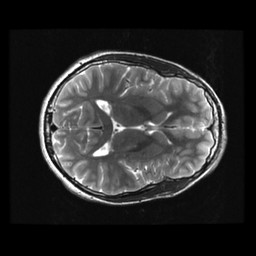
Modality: T2w
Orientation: axial
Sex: male
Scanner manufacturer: ge
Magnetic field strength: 3 T
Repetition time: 5 s
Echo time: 0.101 s